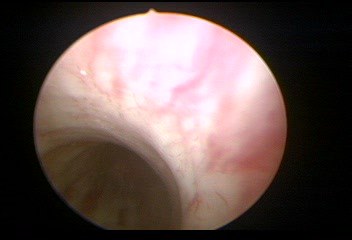
Modality: WLC
Class: Normal mucosa
Bladder cancer association: No